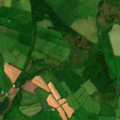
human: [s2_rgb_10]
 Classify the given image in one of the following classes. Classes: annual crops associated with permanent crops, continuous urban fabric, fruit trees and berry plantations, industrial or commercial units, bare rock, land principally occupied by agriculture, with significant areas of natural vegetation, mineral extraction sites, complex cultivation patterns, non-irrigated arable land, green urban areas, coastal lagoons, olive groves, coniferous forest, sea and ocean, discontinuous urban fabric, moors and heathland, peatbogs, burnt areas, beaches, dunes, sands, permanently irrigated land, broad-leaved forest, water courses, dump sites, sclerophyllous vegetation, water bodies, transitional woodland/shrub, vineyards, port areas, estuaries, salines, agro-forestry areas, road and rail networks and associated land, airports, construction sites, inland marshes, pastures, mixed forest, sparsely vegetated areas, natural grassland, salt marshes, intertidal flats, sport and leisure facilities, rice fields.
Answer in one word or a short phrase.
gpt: pastures